Interaction volume radius: 10 \u00c5
Interaction volume height: 15 \u00c5
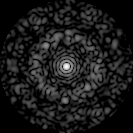
Disorder parameter: 0.8639